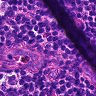
Metastatic tissue present: no